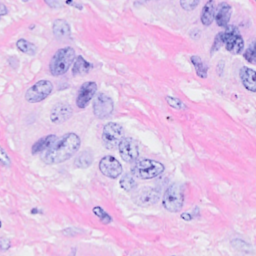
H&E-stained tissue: Breast